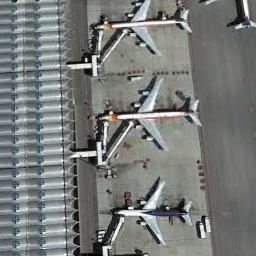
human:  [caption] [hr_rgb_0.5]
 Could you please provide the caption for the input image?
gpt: Three different sized aircraft parked neatly next to the buildings inside the airport .

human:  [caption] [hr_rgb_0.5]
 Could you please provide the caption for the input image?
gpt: Three planes parked next to boarding bridges of the terminal and another passing plane behind them .

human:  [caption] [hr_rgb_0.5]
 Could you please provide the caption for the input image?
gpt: Three airplanes are parked beside the terminal .

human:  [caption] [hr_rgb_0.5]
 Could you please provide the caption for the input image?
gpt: Three planes parked at the gate in front of the airport .

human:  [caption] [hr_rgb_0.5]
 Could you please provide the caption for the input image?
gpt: Three planes are in the parking lot .